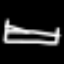
Label: bed